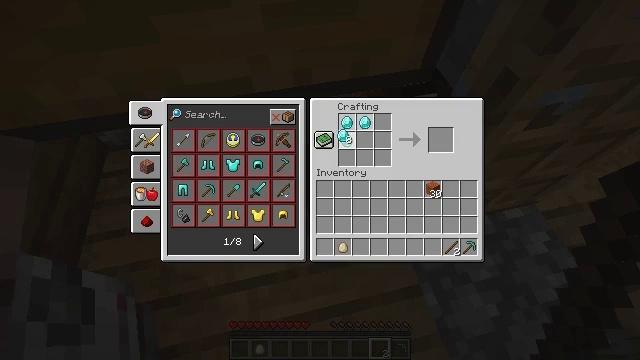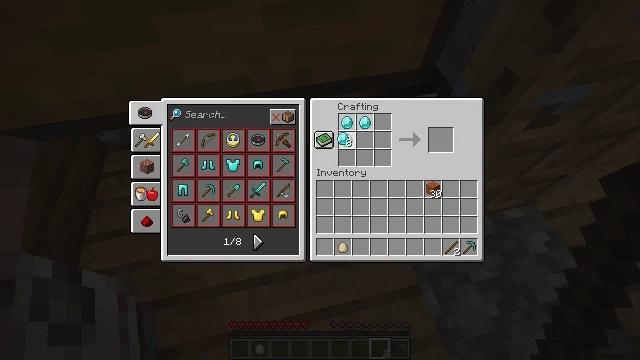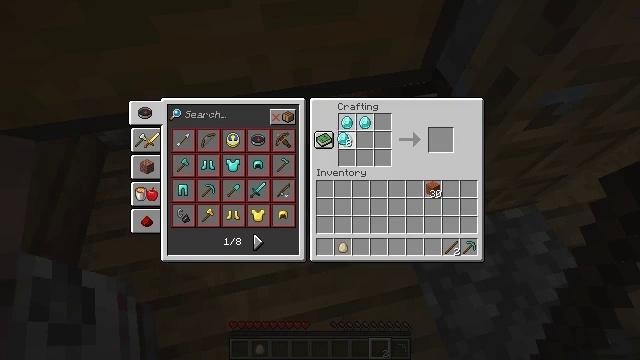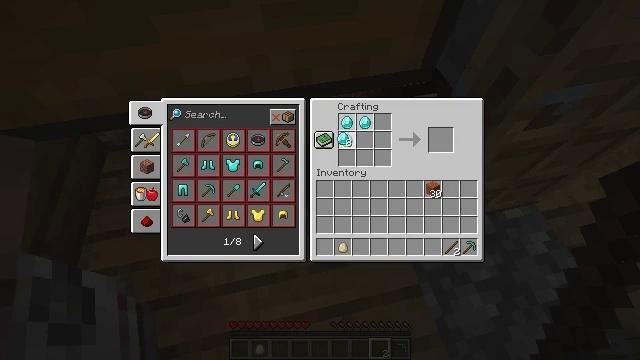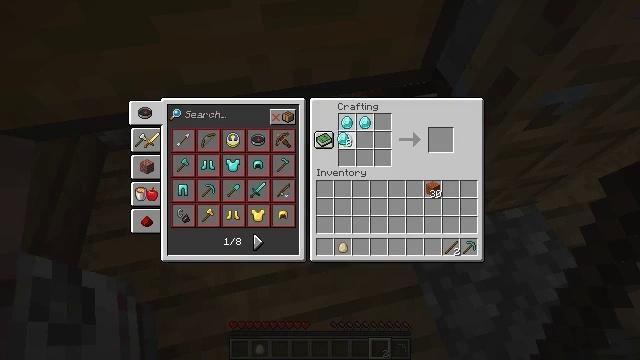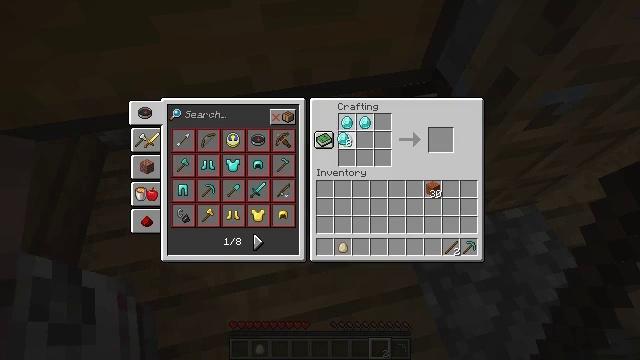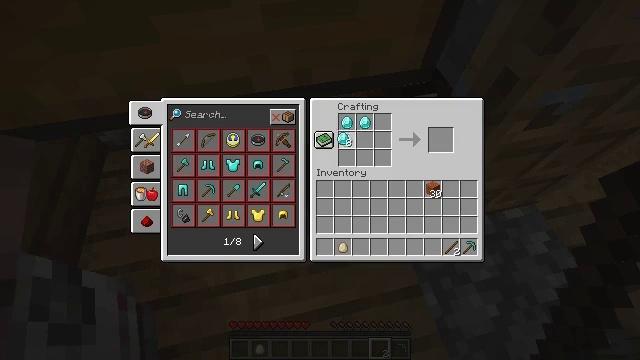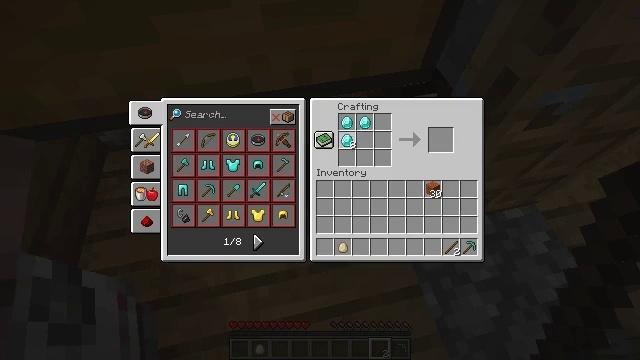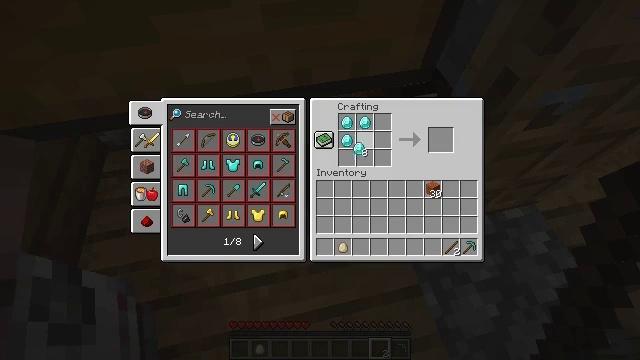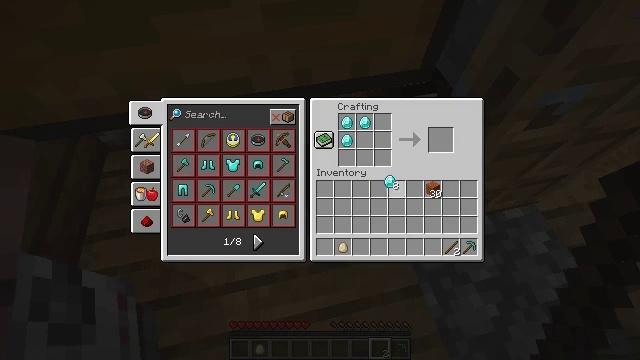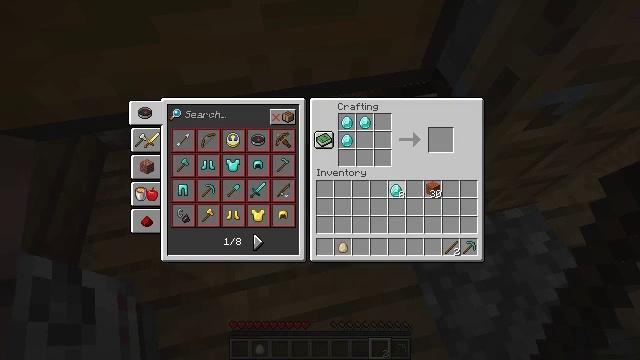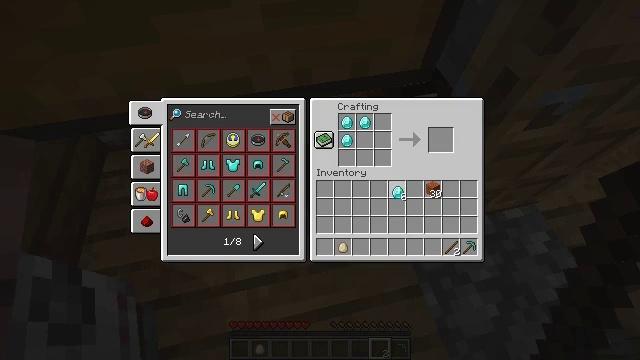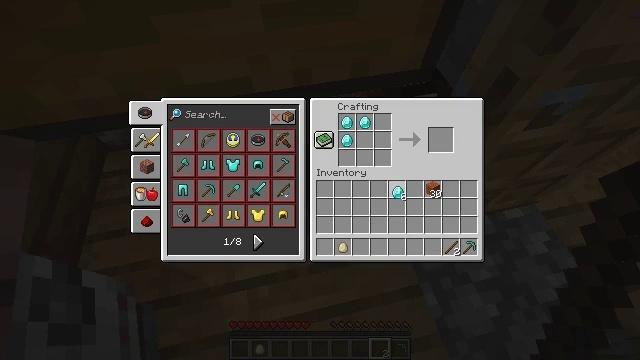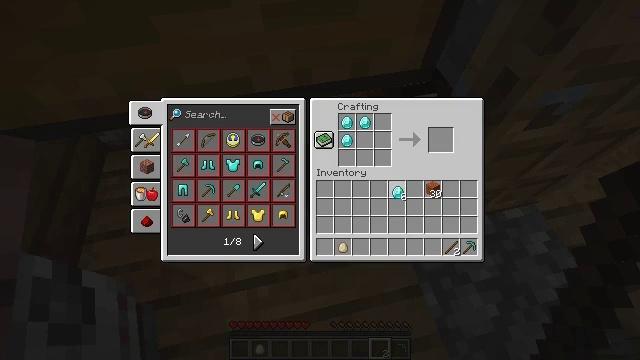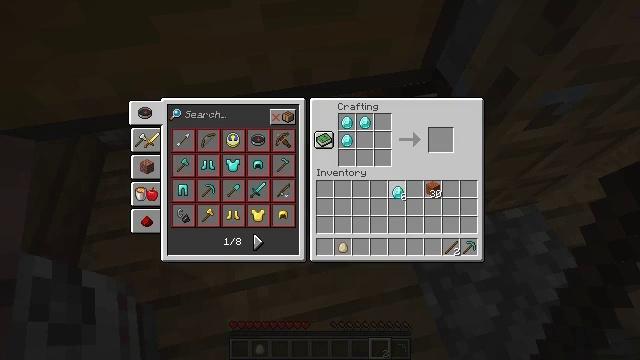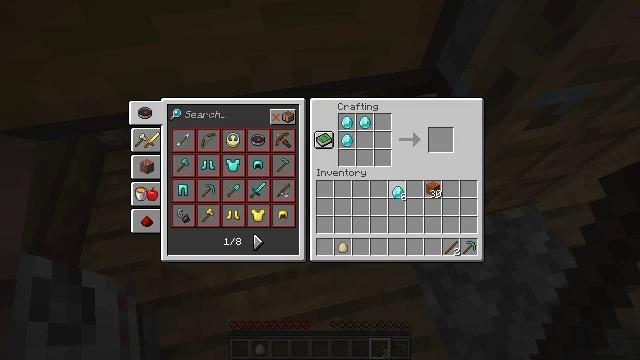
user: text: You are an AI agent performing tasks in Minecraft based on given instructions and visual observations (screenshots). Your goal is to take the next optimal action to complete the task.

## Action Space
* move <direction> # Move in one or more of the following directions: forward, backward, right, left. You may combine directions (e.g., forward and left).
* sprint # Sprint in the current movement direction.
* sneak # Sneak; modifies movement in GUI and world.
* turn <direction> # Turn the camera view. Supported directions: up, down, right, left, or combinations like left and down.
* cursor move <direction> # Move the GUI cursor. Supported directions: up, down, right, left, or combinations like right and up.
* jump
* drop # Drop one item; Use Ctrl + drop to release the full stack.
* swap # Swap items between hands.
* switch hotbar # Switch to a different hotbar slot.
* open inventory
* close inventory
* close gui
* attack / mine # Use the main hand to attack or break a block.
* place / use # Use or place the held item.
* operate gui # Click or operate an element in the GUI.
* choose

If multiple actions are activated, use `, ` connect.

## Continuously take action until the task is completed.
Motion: motion action
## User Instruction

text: Craft a diamond axe.
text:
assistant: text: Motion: choose
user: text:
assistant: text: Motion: choose
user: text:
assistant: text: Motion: choose
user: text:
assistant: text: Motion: choose
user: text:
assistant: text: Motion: choose
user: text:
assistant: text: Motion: no_op
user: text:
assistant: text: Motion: no_op
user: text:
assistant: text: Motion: cursor move right and down
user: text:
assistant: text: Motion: cursor move right and down
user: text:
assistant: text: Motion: cursor move down
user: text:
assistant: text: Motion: no_op
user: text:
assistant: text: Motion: no_op
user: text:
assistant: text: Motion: no_op
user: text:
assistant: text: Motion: no_op
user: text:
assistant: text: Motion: no_op
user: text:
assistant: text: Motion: operate gui
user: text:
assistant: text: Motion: operate gui
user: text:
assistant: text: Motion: operate gui
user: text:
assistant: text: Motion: no_op
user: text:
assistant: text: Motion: cursor move right
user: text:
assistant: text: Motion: cursor move right and down
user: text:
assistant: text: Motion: cursor move right and down
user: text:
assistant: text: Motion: cursor move right and down
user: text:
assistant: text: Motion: no_op
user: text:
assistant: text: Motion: no_op
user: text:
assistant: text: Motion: no_op
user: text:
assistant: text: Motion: no_op
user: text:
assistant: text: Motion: no_op
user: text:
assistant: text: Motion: no_op
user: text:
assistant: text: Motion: no_op